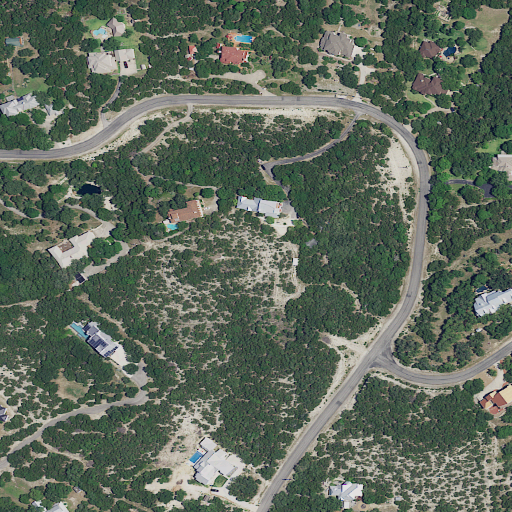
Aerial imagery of mountain in Texas named Cross Mountain containing evergreen forest, shrub, low intensity development, open development, medium intensity development, and high intensity development